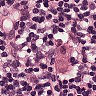
Metastatic tissue present: no